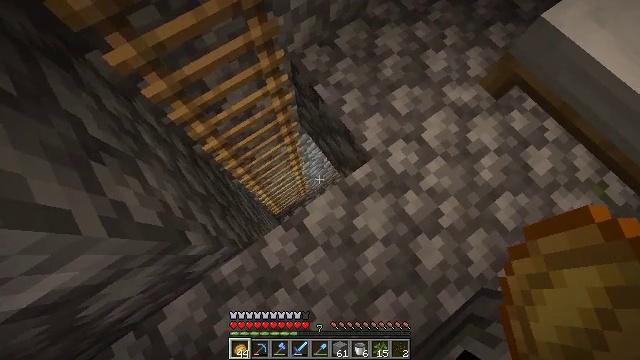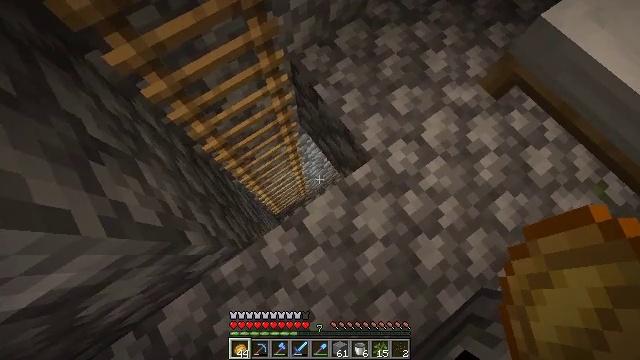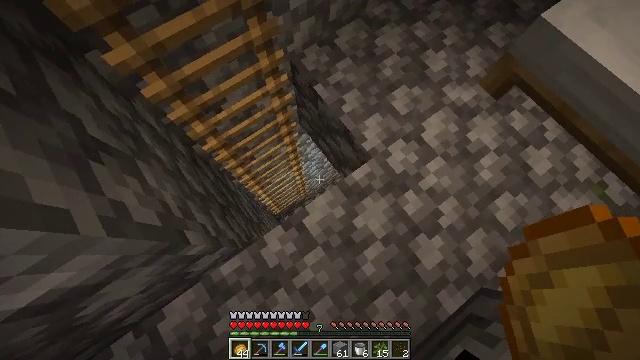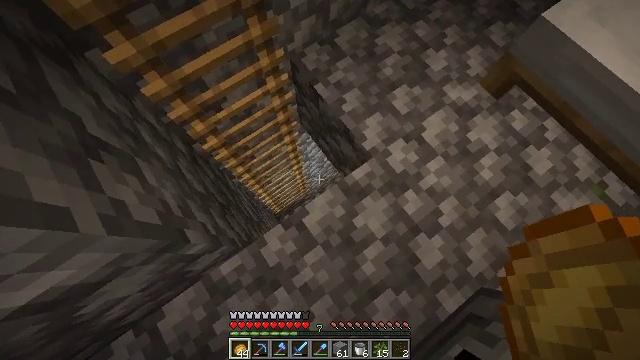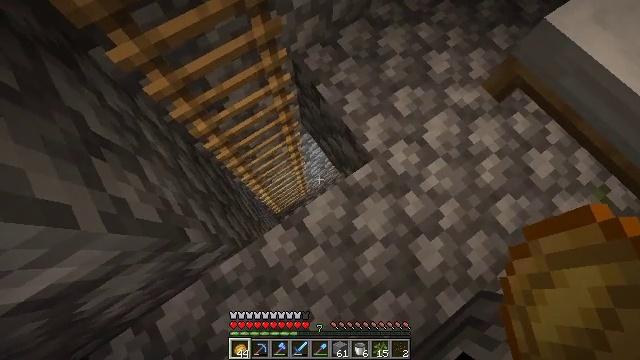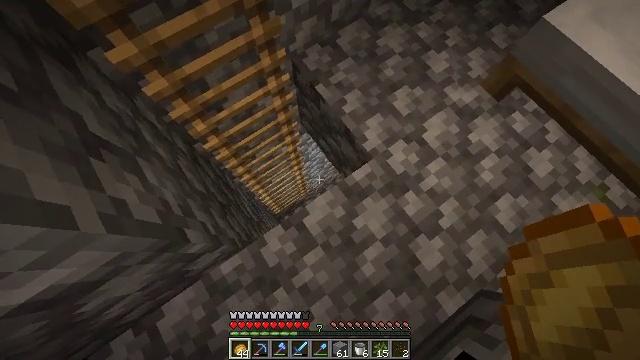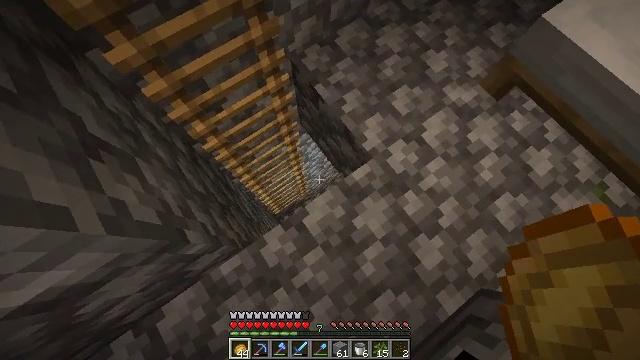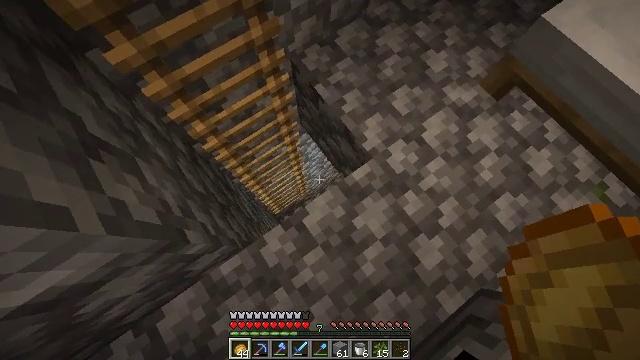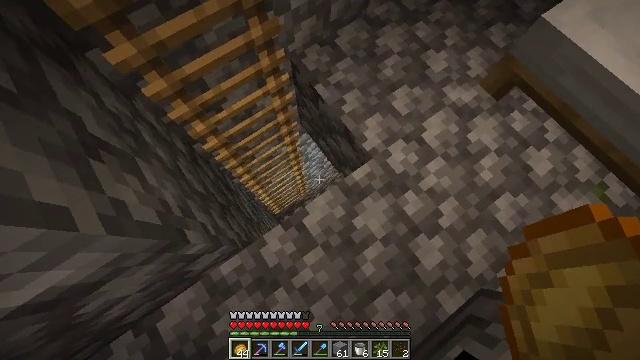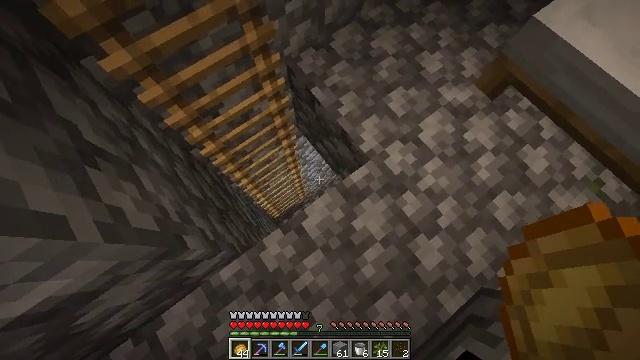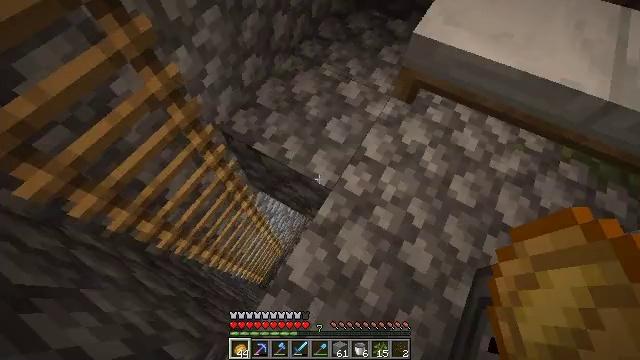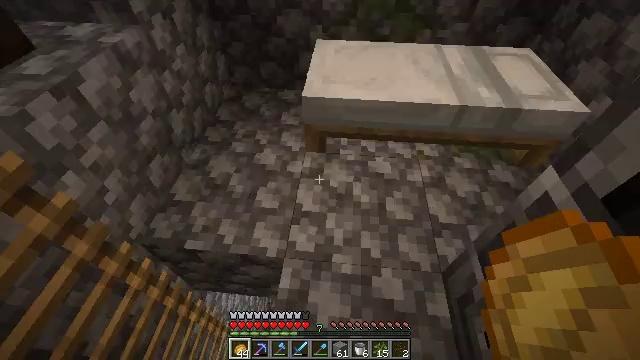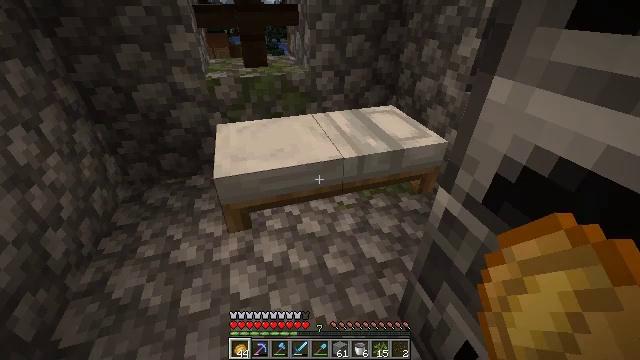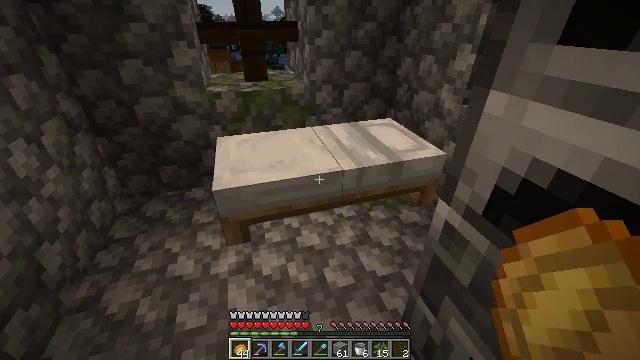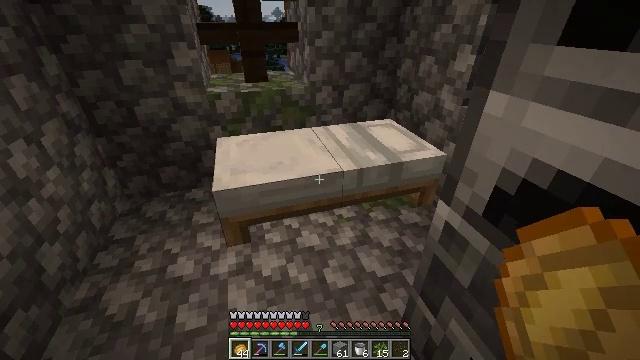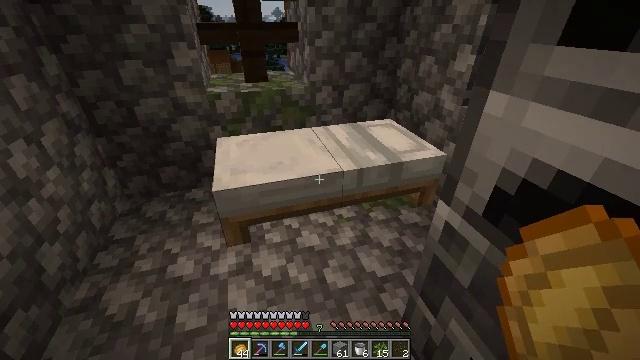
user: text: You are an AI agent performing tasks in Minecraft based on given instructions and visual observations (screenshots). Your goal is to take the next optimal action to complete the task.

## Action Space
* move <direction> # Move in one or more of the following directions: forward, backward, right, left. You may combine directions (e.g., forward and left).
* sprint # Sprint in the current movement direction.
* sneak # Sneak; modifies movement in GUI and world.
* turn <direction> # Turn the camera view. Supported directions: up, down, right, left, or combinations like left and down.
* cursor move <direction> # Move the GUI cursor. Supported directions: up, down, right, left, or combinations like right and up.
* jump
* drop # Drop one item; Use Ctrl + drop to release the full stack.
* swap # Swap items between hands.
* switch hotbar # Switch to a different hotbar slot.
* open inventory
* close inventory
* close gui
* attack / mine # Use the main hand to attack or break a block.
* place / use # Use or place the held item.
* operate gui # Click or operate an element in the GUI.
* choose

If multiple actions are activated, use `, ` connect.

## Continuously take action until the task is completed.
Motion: motion action
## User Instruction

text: Retrieve the brewing stand by breaking it.
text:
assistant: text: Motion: no_op
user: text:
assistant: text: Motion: no_op
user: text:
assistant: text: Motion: no_op
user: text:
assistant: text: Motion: no_op
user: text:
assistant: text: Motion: no_op
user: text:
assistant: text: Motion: no_op
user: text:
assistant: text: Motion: no_op
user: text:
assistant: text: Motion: no_op
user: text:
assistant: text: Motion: turn right
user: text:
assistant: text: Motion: turn right and up
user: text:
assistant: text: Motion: turn right and up
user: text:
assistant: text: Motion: turn right and up
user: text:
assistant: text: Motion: turn up
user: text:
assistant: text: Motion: no_op
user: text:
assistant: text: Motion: no_op
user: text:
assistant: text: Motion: no_op
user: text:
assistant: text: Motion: no_op
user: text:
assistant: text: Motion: no_op
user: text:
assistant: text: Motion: no_op
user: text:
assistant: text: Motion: no_op
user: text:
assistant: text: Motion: no_op
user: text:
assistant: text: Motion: no_op
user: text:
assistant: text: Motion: no_op
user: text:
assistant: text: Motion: use / place
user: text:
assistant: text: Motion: use / place
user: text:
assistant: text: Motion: use / place
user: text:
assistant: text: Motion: no_op
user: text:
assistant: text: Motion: no_op
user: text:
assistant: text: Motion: no_op
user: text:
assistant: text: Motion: no_op